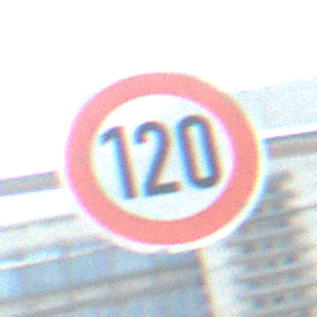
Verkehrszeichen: Geschwindigkeit120
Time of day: Midday
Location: Outdoor (Urban)
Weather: Clear
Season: NotSpecified
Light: Natural